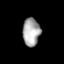
Tissue: prostate
Cell type: Fibroblasts
Senescence score: 0.6971
Nuclear area (px): 475
Mean DAPI intensity: 170.48